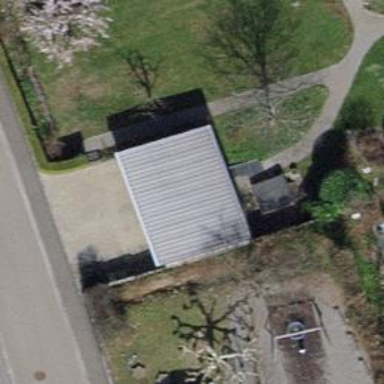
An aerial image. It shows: Garage building.